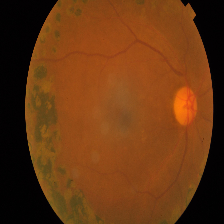
Diabetic retinopathy grade: Proliferative DR